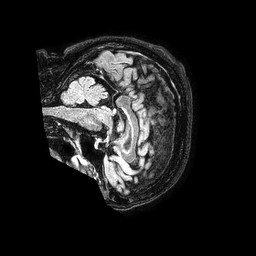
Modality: FLAIR
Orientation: sagittal
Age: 70
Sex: female
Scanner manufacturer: philips
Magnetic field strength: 1.5 T
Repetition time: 4.8 s
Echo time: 0.3 s